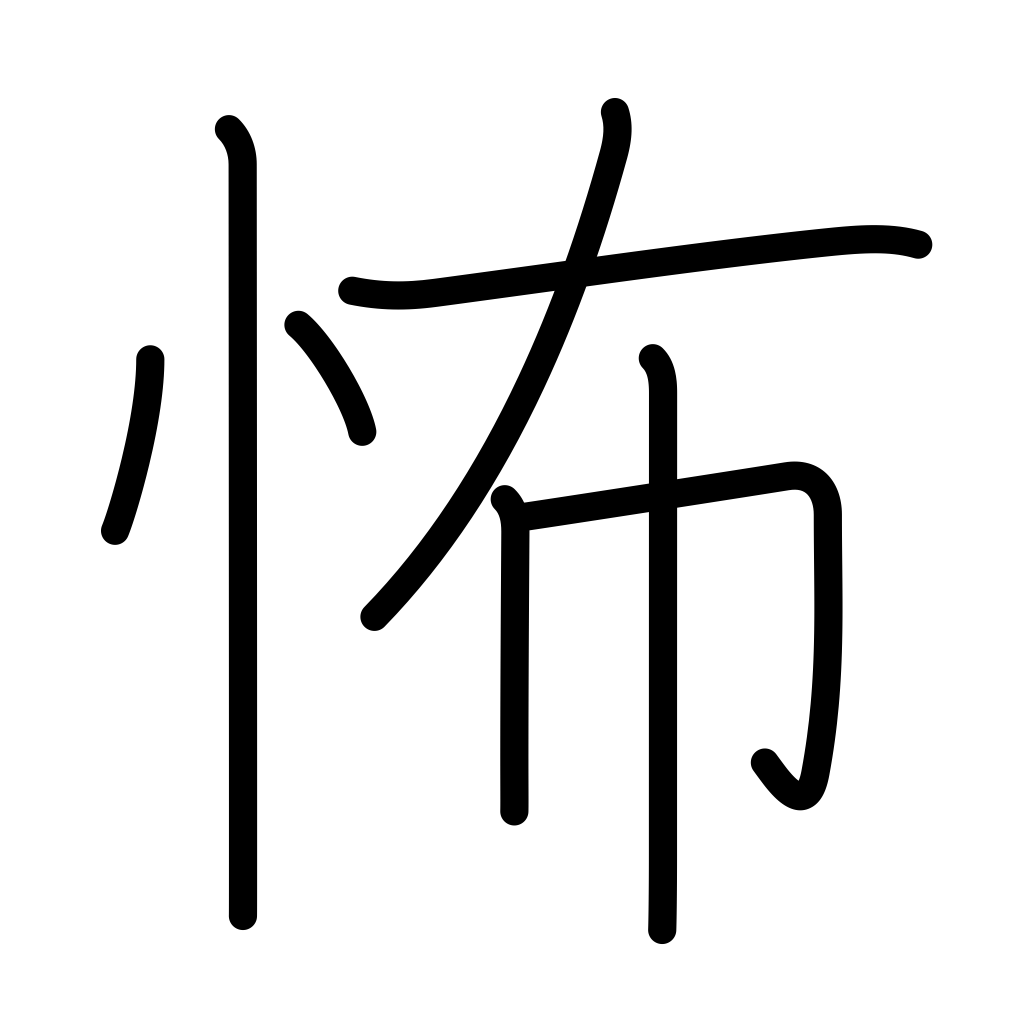
Meaning: dreadful, be frightened, fearful